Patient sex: M
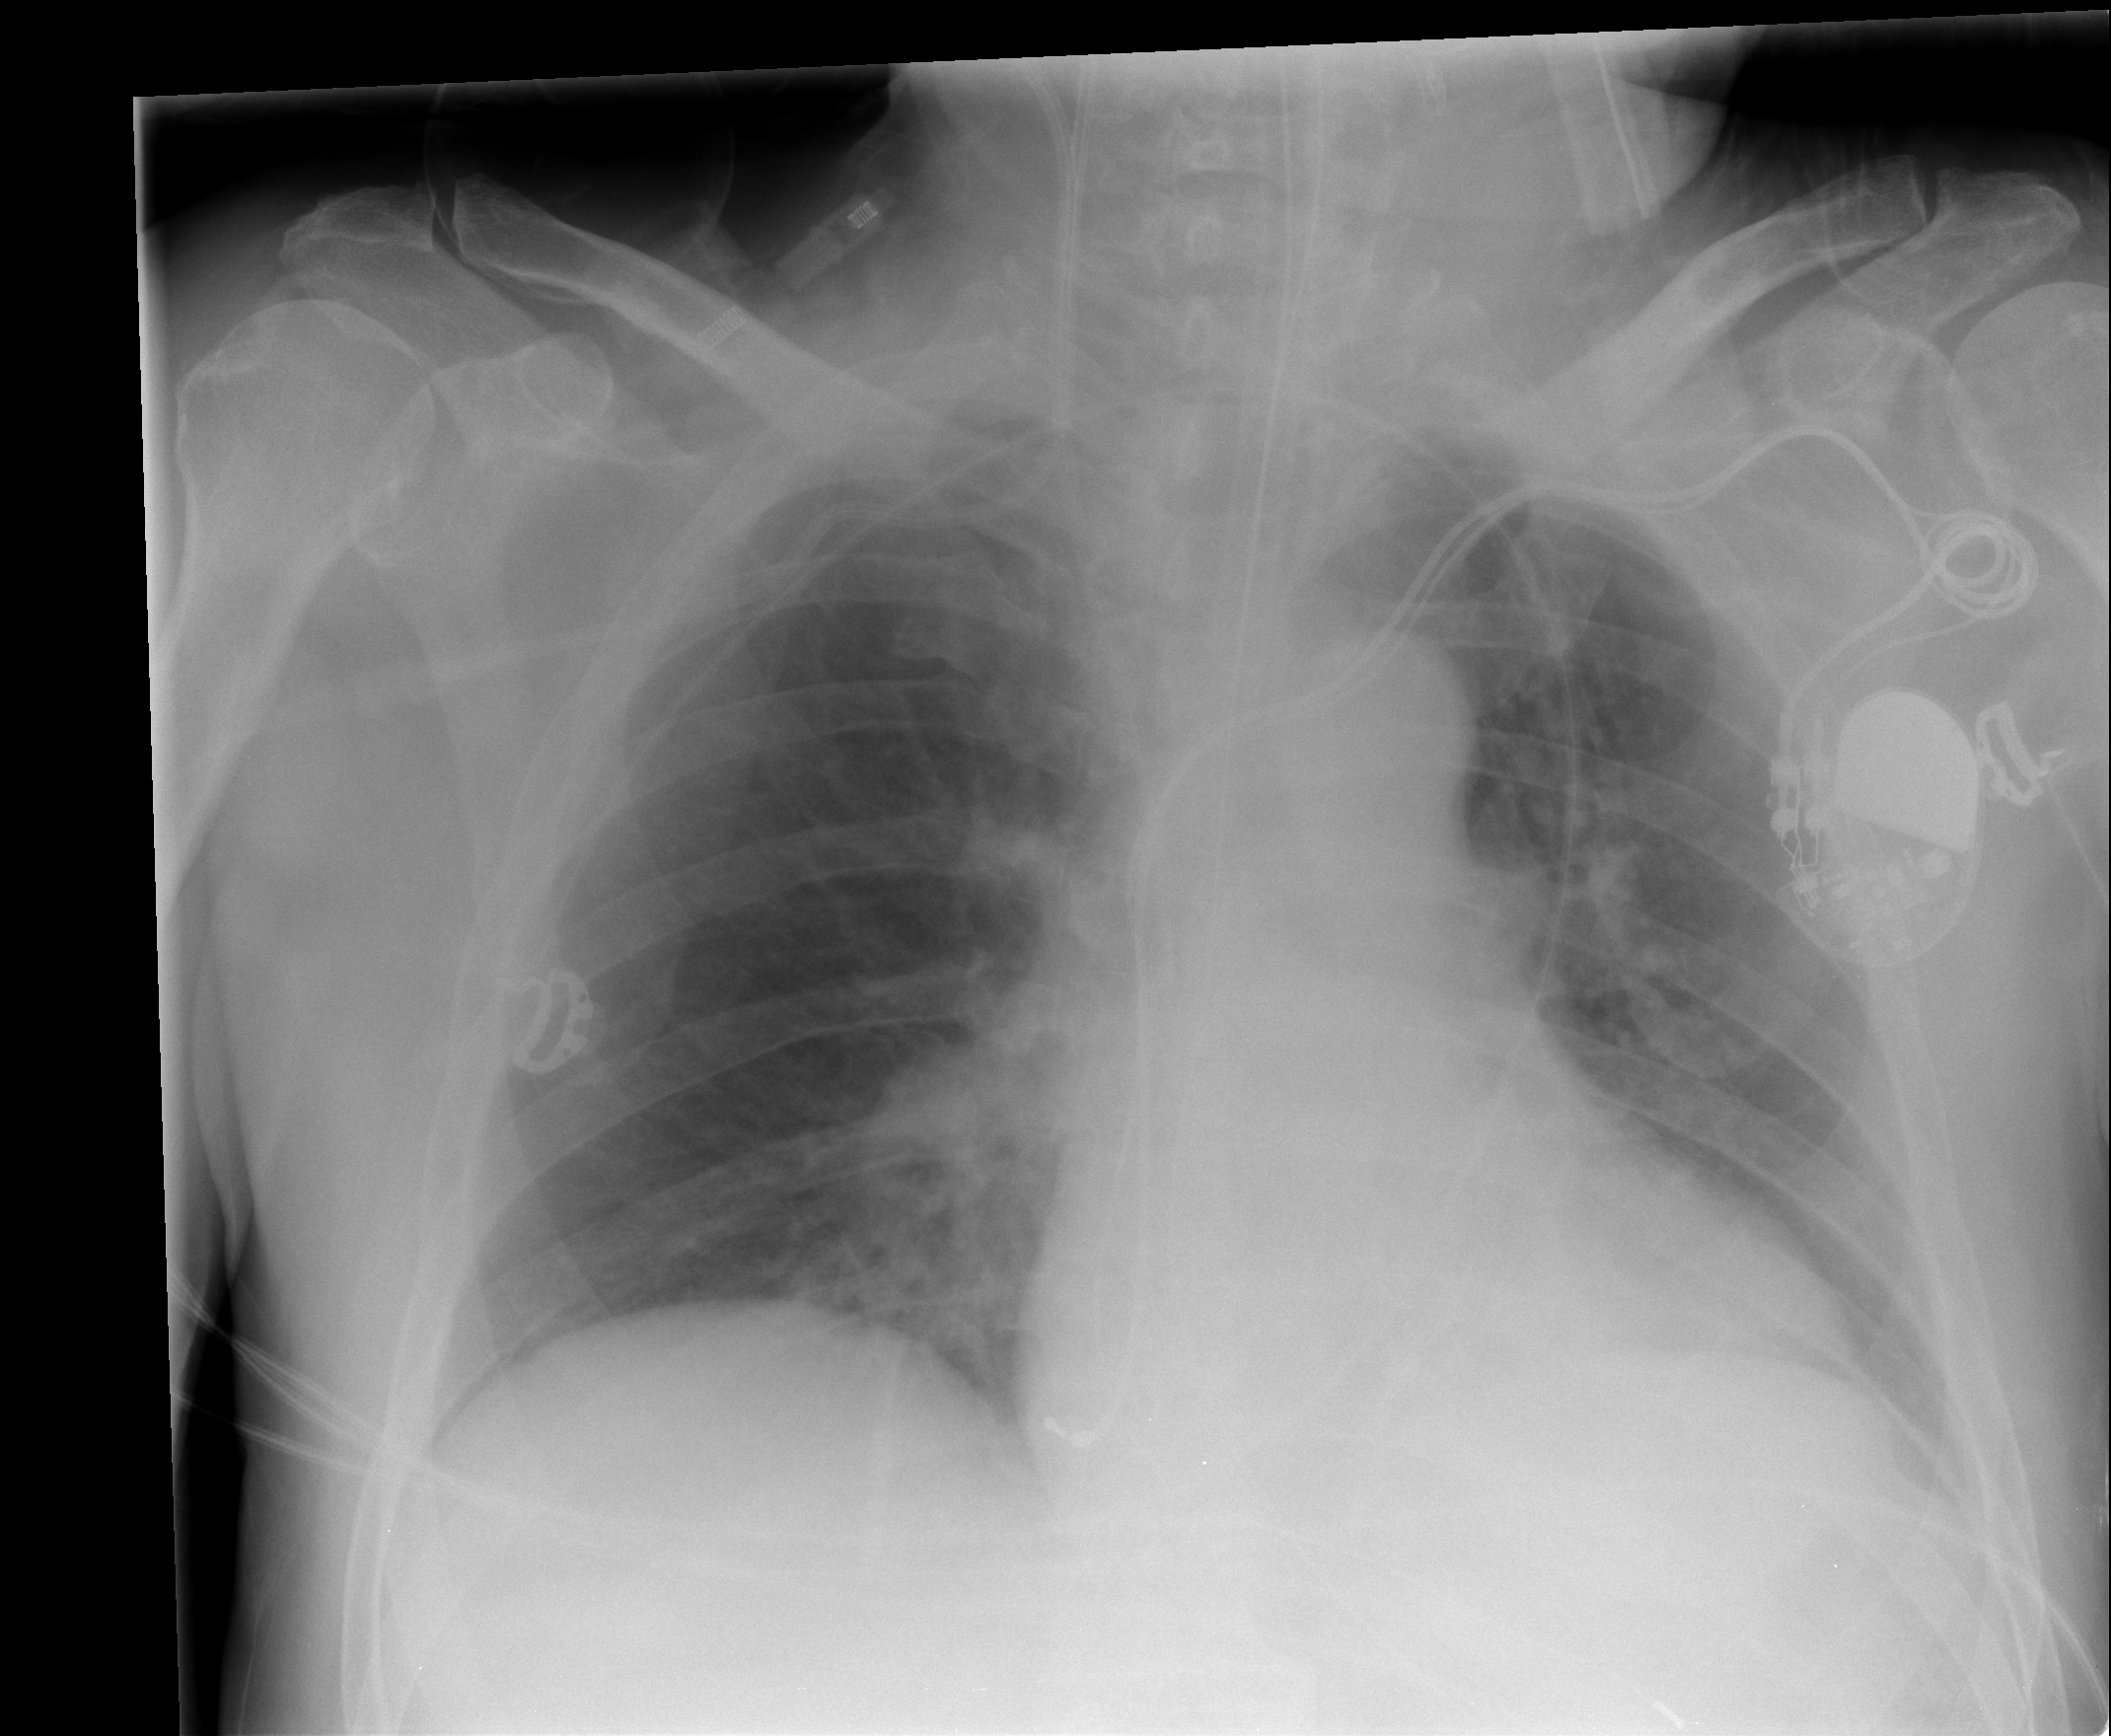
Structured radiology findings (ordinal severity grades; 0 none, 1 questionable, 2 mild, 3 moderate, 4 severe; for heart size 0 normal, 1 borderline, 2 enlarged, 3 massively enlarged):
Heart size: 0
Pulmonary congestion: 0
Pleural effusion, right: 0
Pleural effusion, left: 0
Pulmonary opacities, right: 2
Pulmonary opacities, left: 0
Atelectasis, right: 0
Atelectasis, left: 0